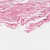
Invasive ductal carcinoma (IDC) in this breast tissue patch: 0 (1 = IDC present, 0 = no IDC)